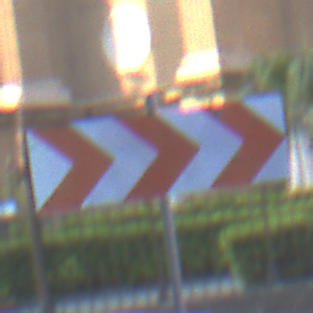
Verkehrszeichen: RichtungstafelnInKurvenGrossLinks
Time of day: SunriseSunset
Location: Outdoor (Urban)
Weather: PartlyCloudy
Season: NotSpecified
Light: Natural